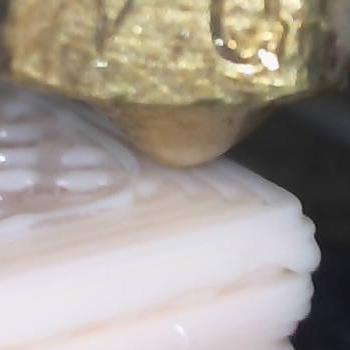
Flow rate: 37%